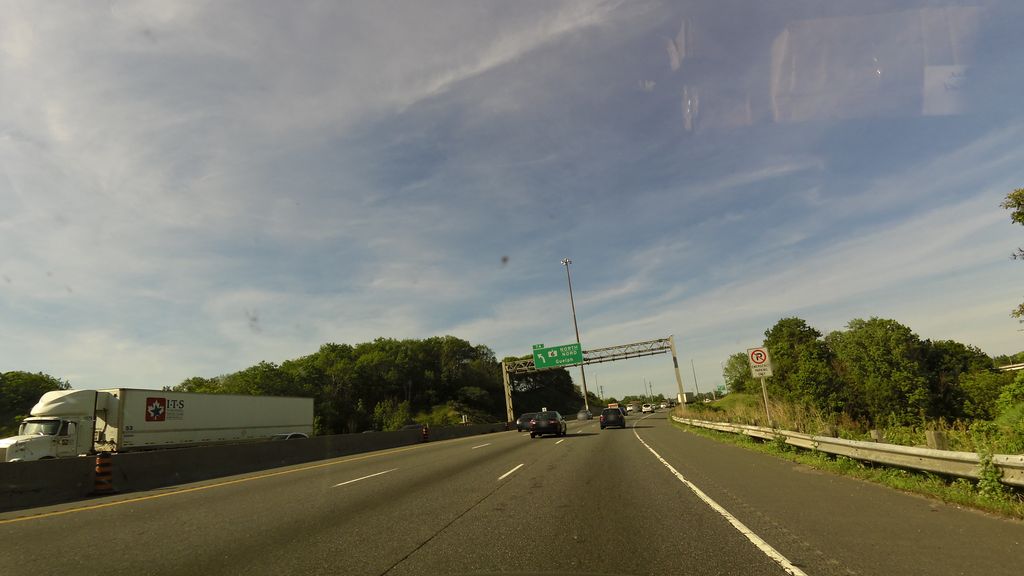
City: hamilton